Question: The <URL> is an extension that enables the usage of '<charinsert></charinsert>' tags on Wiki pages. These tags provide a JavaScript popup to allow the insertion of set pieces of wikitext into articles. It also creates a Wiki page called 'MediaWiki:Edittools' on which users can add, within charinsert tags, pieces of wikitext they can insert into Wiki pages with a single click. I have difficulty explaining this clearly so I'm going to use the below screenshot to help me explain it.
This is the WYSIWIG wiki text editor, with the edittools toolbox shown. If you click on any of the buttons (e.g., the '<nowiki></nowiki>' one) it will insert the wikitext shown in the button you click into the WYSIWIG editor shown above.

Now the reason for this question is that I'd like to be able to modify the CharInsert extension so that it's possible to insert different wikitext than that used for the displayed title for the JavaScript (JS) button. One way I thought this could be done, would be to add an attribute, say "content". I am mentioning this because it helps me explain what I mean, say for example the Edittools page includes a line:
'''
<charinsert content = "{{Information%0A|Description=%0A|Source=%0A|Date=%0A|License=%0A|Author=%0A}}">{{Information}}</charinsert>
'''
then, while only '{{Information}}' would appear in the edittools toolbox, '{{Information%0A|Description=%0A|Source=%0A|Date=%0A|License=%0A|Author=%0A}}' would be what this button would insert into the WYSIWIG editor.
Does anyone know how I would modify the CharInsert extension to enable it to do this? Keeping in mind I know little about PHP, so please don't give me some programmer discourse that would be helpful to an experienced PHP programmer but useless to a novice like me. So please give me simple instructions of exactly what to add to which (i.e., you tell me which) PHP script file.
I have asked this question on the <URL>. I am asking this question here months later as I still haven't received a useful reply.
If relevant I am using MediaWiki 1.25.1.
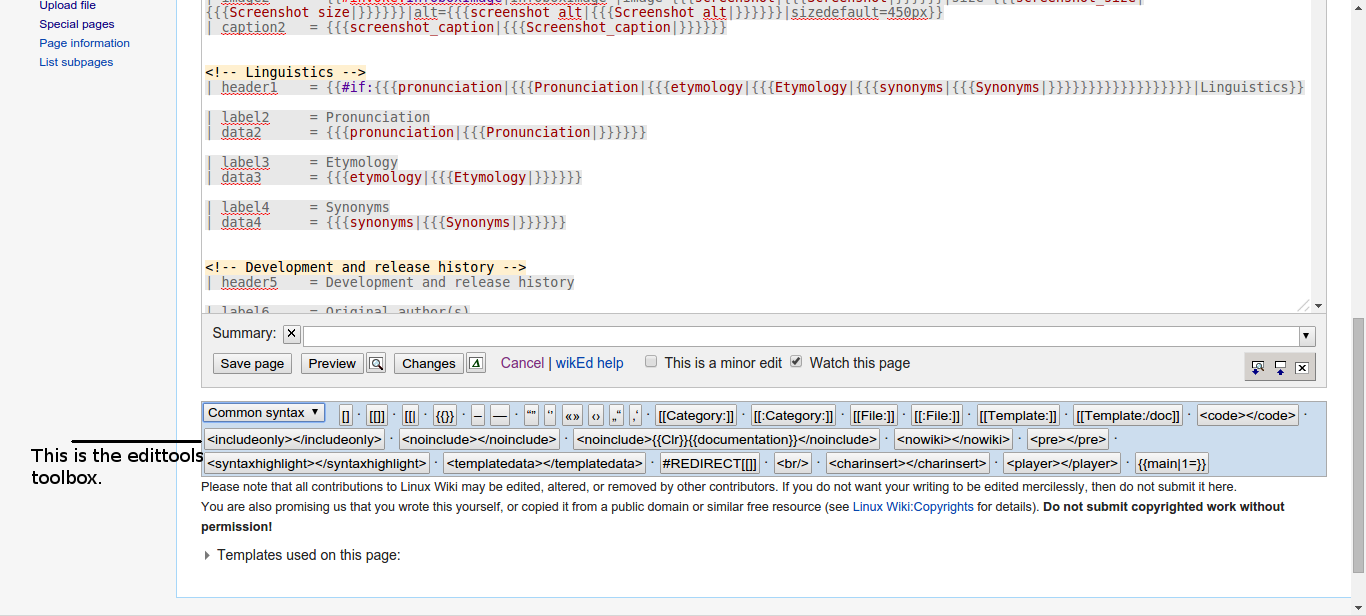
Answer: Honestly, having taken a closer look at the <URL>, I'd recommend just not using it. It's klugy as heck, and it does nothing that couldn't be more easily done with JavaScript.
So, here's my suggestion:
### 1. Add the following code to your MediaWiki:Common.js page:
'''
// Turn <span class="mw-charinsert">foo</span> into a link that inserts "foo"
// into the edit box:
$( function () {
$('span.mw-charinsert').wrap( '<a href="#">' ).click( function () {
var text = this.title || this.textContent;
var parts = text.split( '+' );
if ( text === '+' ) parts = [ text ];
var front = decodeURIComponent( parts[0] || '' );
var back = decodeURIComponent( parts[1] || '' );
insertTags( front, back, '' );
return false;
} );
} );
'''
### 2. Replace your <charinsert> tags with <span class="mw-charinsert">:
This should mostly be a drop-in replacement; just convert:
'''
<charinsert>foo</charinsert>
<charinsert>bar</charinsert>
'''
into:
'''
<span class="mw-charinsert">foo</span>
<span class="mw-charinsert">bar</span>
'''
Note that, unlike the CharInsert extension, the JS code above does not support multiple whitespace-separated links in one tag. That is,
'''
<span class="mw-charinsert">foo bar</span>
'''
creates a single link that inserts 'foo bar', not two links that insert 'foo' and 'bar' (but see below for a note about collapsing whitespace!). You'll still want to wrap any text that contains wiki markup inside '<nowiki>' tags to protect it from parsing.
### 3. Optionally, add title attributes to change the inserted text:
For example, to create a link that reads 'foo' but inserts 'bar', use the following markup:
'''
<span class="mw-charinsert" title="bar">foo</span>
'''
Note that, as with the CharInsert extension, you can use a '+' sign in the inserted text to mark the position where the cursor (and any selected text) will be placed.
Note: It seems that MediaWiki (or, more likely, HTML Tidy) collapses consecutive whitespace inside titles and text. I've added a kluge that URL-decodes the inserted text, so that you can represent literal spaces with '%20', newlines with '%0A', and plus signs with '%2B'. This does mean that you'll also need to replace any literal '%' signs with '%25'.
---
The code above is compatible with the <URL>' function that tries to convert standard CharInsert links into buttons. Here's a variant that turns '<span class="mw-charinsert">' elements directly into buttons, and compatible with the gadget:
'''
// Turn <span class="mw-charinsert">foo</span> into a button that inserts "foo"
// into the edit box:
$( function () {
$( 'span.mw-charinsert' ).wrap( function () {
var text = this.title || this.textContent;
var parts = text.split( '+' );
if ( text === '+' ) parts = [ text ];
var front = decodeURIComponent( parts[0] || '' );
var back = decodeURIComponent( parts[1] || '' );
return $( '<button>' ).click( function () {
insertTags( front, back, '' );
return false;
} );
} );
} );
'''